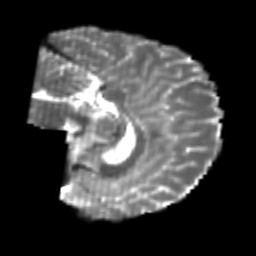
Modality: T2w
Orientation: sagittal
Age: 21
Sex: male
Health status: healthy
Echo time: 0.074 s